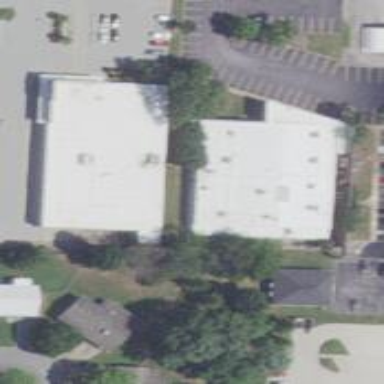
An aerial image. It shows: Healthcare clinic is depicted in the image.